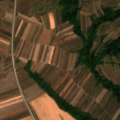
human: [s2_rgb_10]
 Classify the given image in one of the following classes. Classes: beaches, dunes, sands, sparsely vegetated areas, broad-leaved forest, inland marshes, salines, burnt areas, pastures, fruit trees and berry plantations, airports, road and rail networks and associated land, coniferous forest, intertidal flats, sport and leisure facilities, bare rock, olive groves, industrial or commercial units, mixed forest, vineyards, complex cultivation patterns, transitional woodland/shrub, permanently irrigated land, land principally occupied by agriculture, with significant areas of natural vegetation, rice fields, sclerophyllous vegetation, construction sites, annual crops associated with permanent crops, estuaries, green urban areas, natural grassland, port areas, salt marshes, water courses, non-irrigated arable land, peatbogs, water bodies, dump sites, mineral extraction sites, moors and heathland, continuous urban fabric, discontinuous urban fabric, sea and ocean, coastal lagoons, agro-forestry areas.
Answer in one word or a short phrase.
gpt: complex cultivation patterns, land principally occupied by agriculture, with significant areas of natural vegetation, broad-leaved forest